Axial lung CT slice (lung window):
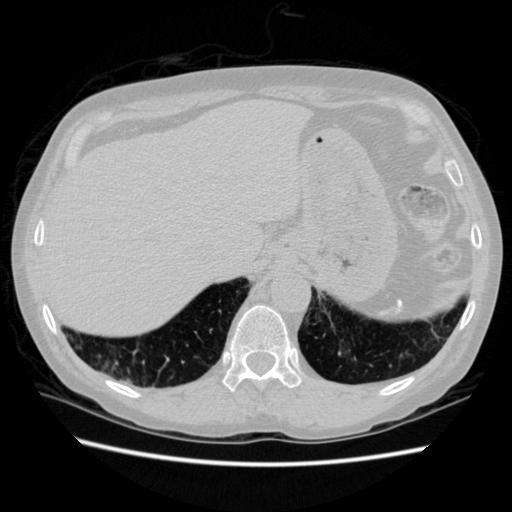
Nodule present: no